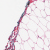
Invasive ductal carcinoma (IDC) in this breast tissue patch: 0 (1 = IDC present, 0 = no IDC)